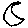
Label: moon